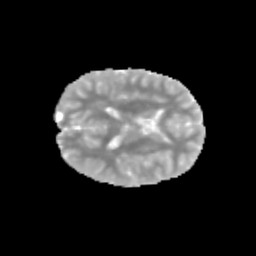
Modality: MD
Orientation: axial
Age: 11
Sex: male
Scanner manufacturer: siemens
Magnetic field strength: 3 T
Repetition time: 3.8 s
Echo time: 0.07 s